Question: Thanks to Mike Causer's post on creating Custom Glyphicons Icon/Font on Bootstrap 3 I have followed these steps but do not know how to finalize it!,
1- Created a Custom SVG file named 'xoo.svg'
2- Dragged and Dropped the 'xoo.svg' to Fontello.com
3- Downloaded The Font with name of 'icon-xoo' file contains following Files and Folders:

Can you please let me know if I have to put all of this codes in Bootstrap 3 Fonts and CSS folders? How and where can I Register the CSS files?
since the icon code is '0xe800' can I have a CSS claim like:
'''
.icon-xoo { &:before { content: "xe800"; } }
'''
and Finally, how should I call it? is this correct way to do that?
'''
<span class="glyphicon icon-xoo"></span>
'''
Thanks
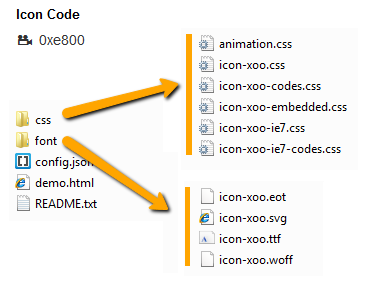
Answer: You will need to add an entry for '.icon-xoo' in <URL>.